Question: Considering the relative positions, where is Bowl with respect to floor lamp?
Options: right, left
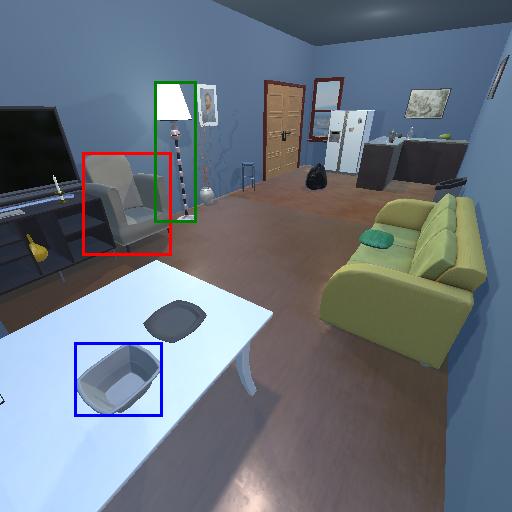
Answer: right